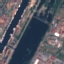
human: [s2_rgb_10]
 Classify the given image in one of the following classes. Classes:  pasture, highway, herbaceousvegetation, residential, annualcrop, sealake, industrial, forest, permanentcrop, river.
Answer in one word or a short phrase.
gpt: River